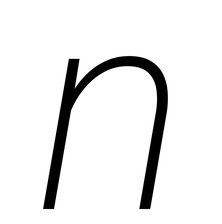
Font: Roboto-Italic_ExtraLight_Italic